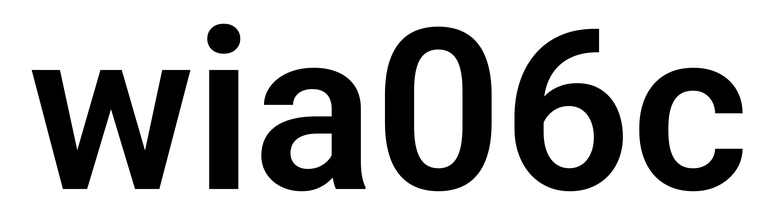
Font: Roboto_SemiBold